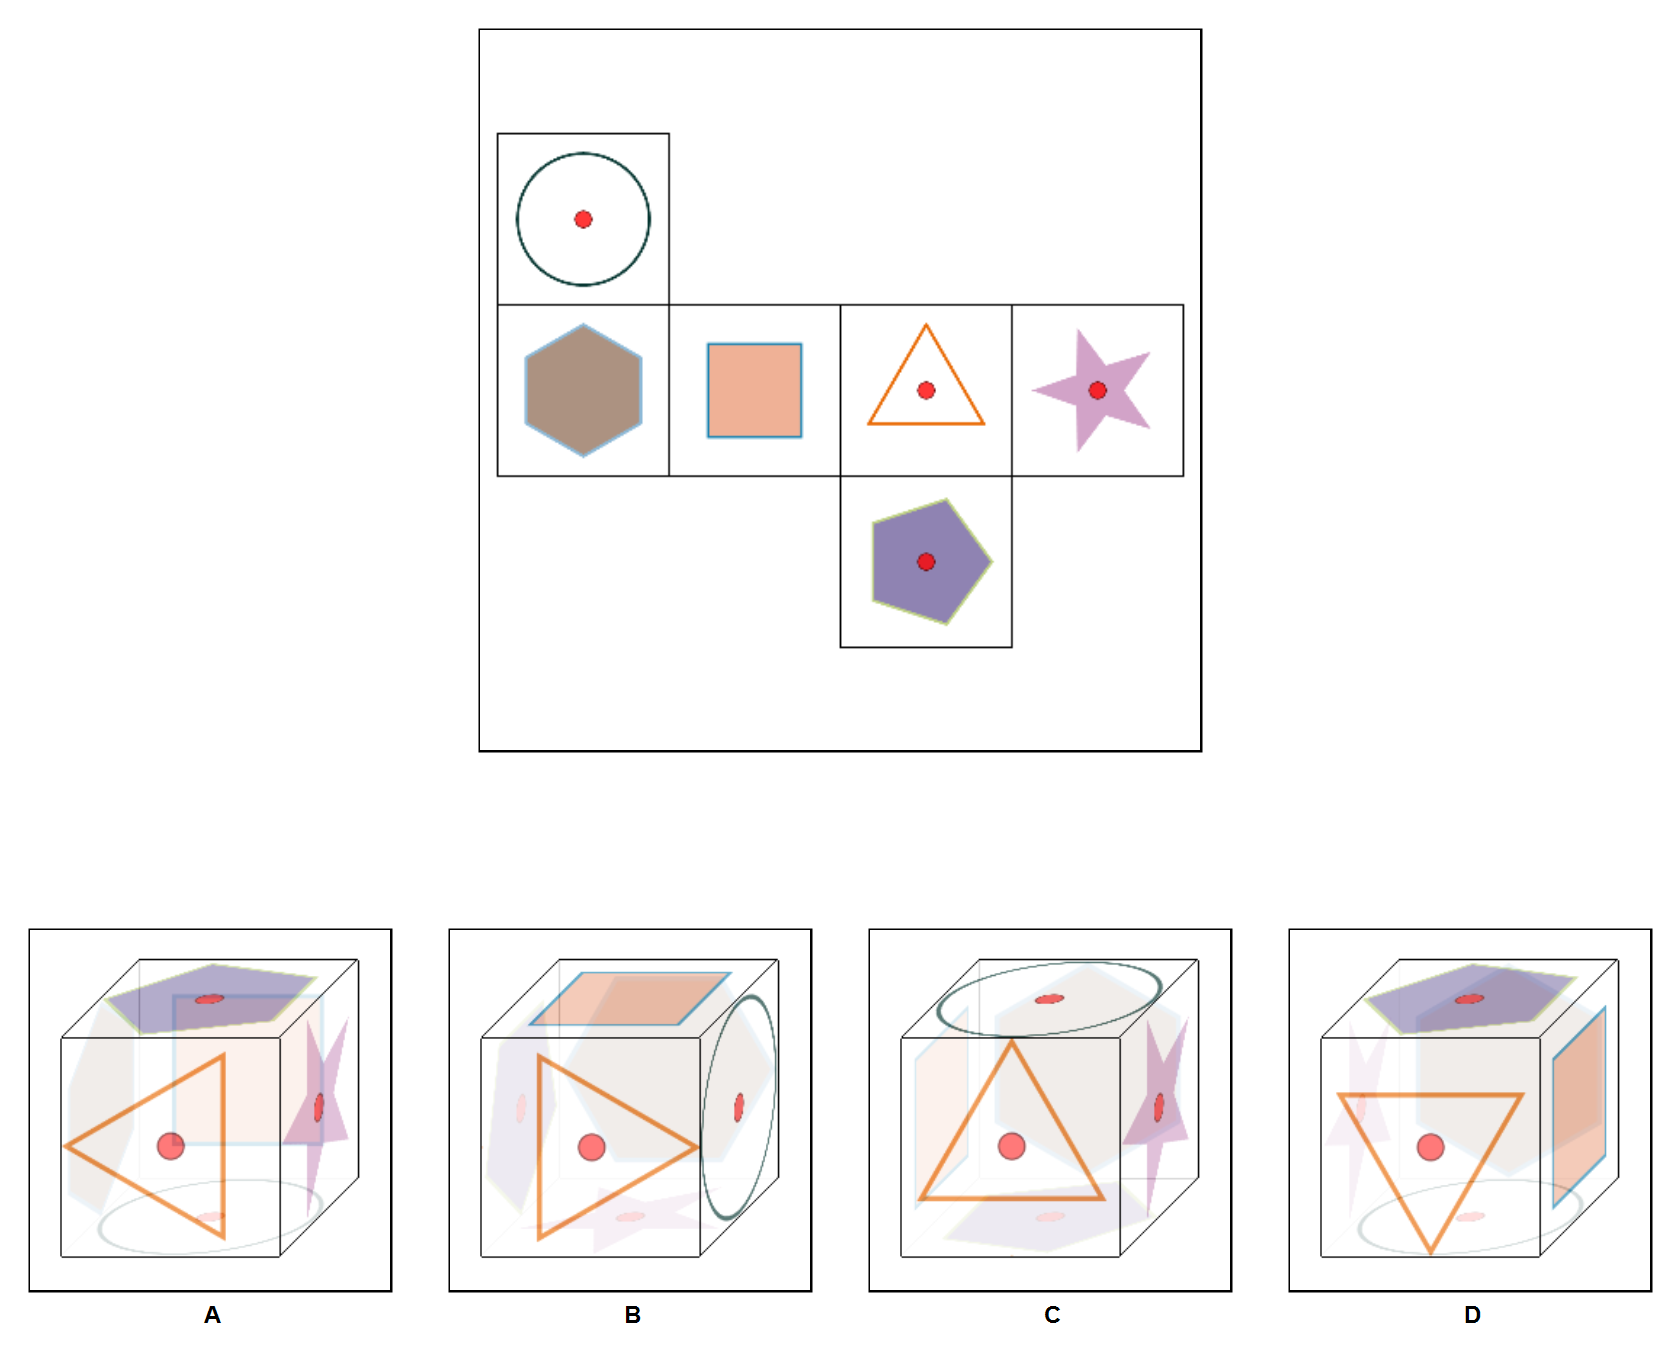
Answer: A